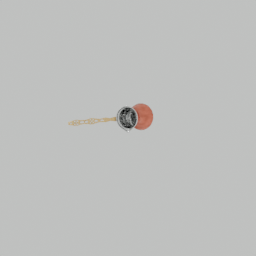
Label: tools